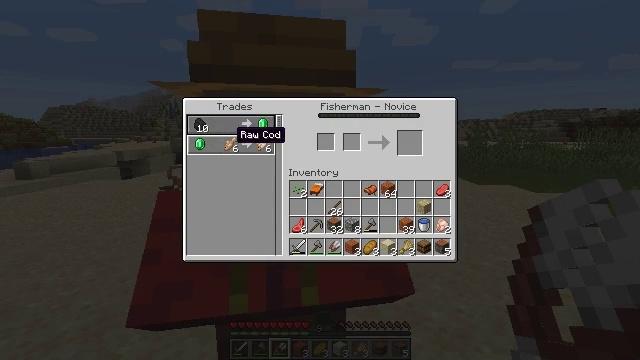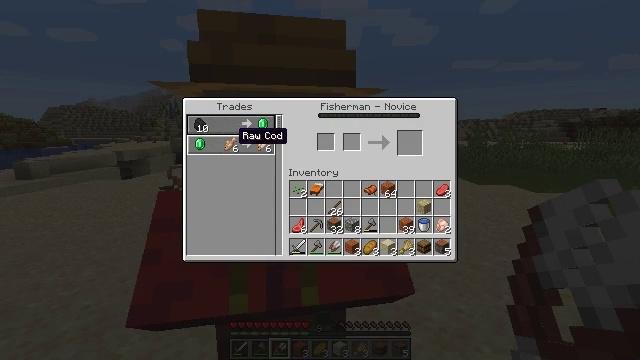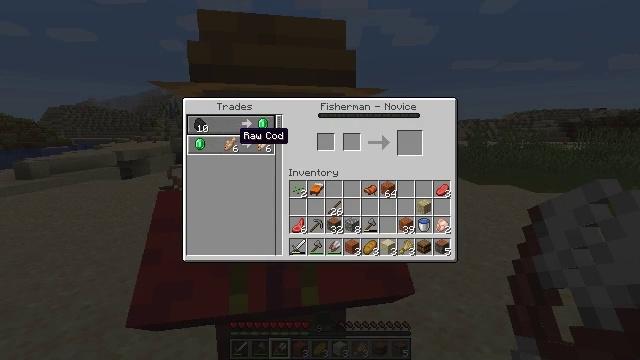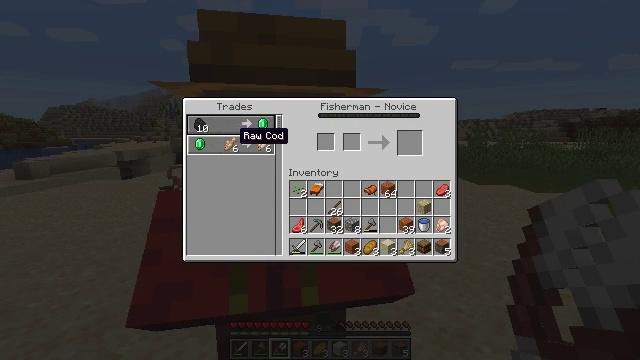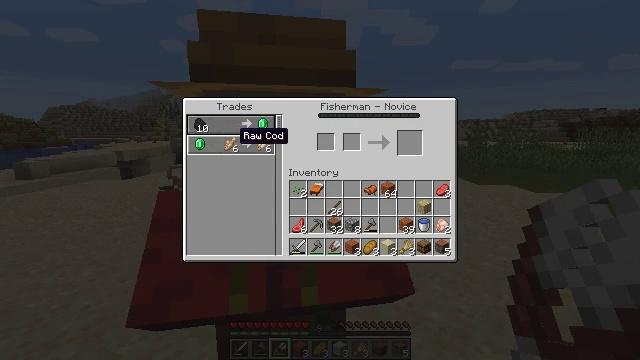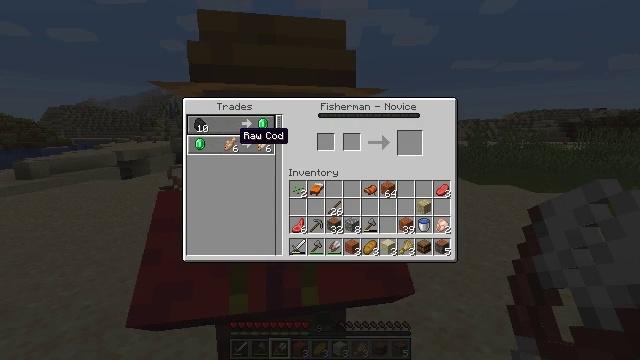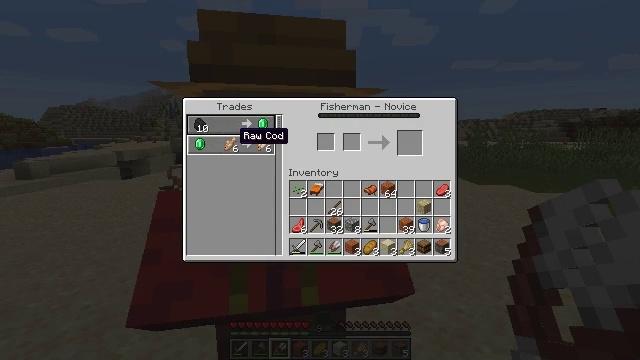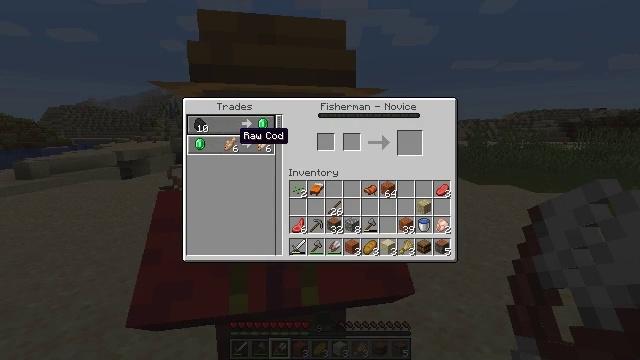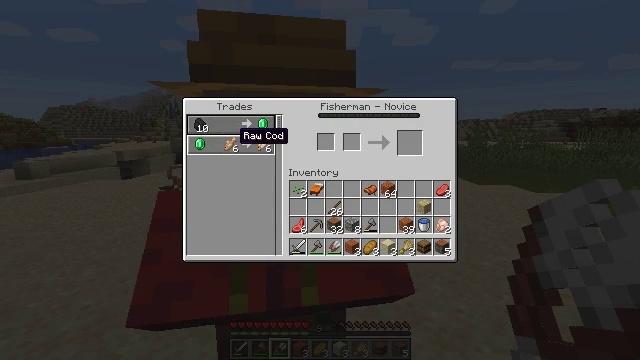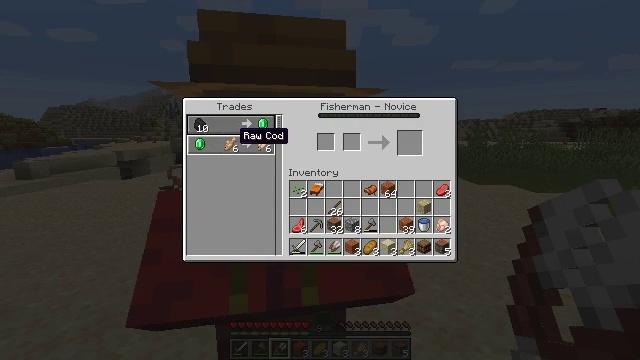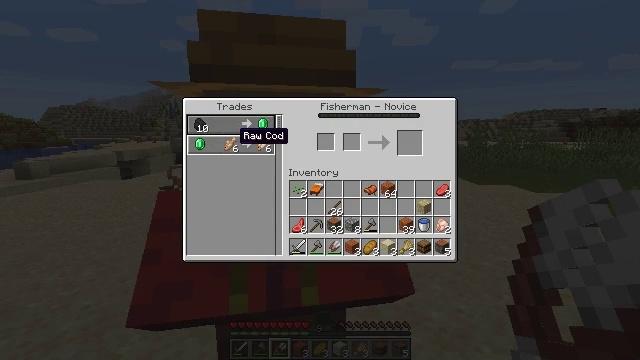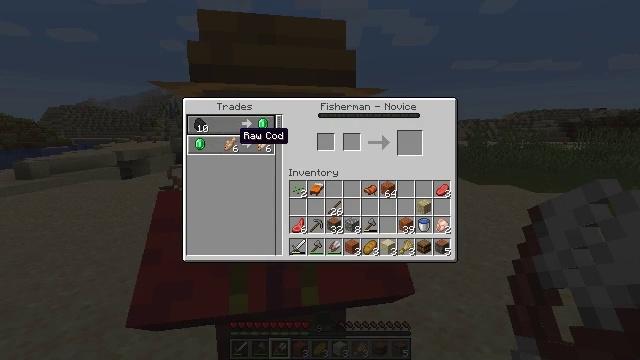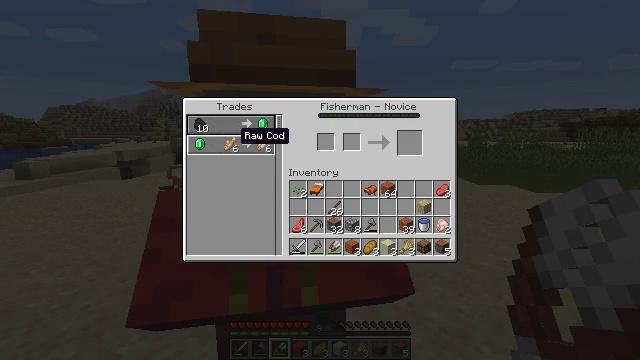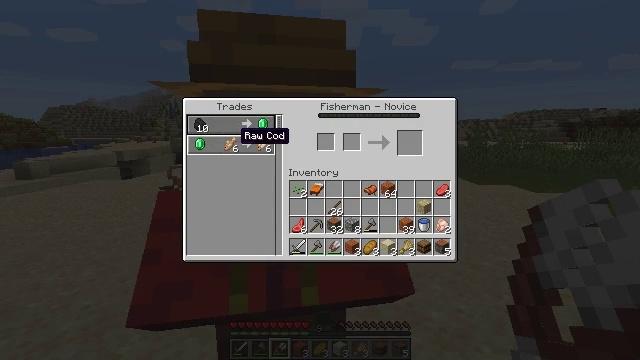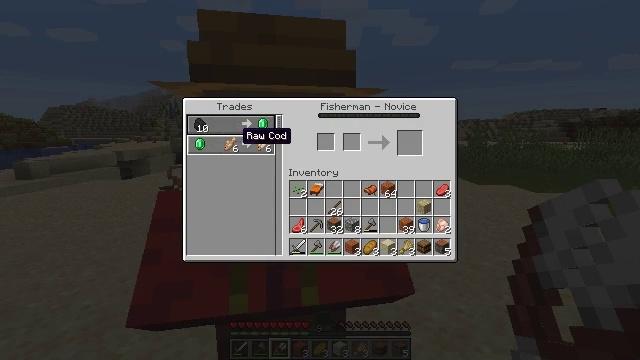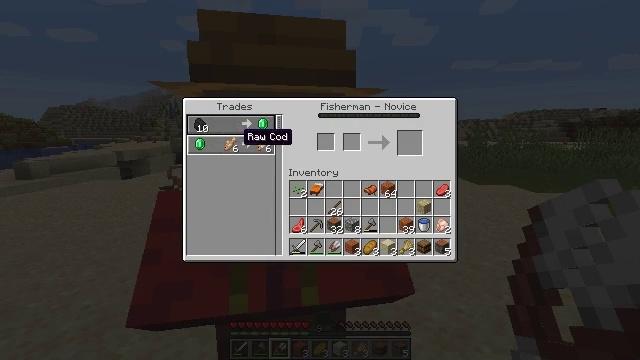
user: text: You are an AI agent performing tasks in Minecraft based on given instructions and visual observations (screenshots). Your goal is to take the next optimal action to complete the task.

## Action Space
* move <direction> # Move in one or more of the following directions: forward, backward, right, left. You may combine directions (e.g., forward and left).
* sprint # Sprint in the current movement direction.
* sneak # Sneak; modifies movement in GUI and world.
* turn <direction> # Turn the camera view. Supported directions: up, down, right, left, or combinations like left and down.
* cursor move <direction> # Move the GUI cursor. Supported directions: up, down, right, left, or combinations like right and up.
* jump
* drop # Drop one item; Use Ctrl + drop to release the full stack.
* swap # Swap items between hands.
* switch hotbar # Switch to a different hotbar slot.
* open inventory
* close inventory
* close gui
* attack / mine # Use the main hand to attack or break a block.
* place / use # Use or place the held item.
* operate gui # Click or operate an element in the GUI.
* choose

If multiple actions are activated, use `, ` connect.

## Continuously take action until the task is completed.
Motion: motion action
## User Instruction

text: Remove a bread from the inventory.
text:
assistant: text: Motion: no_op
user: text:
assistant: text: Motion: no_op
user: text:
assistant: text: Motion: no_op
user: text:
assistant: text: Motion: no_op
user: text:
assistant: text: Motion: no_op
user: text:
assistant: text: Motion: no_op
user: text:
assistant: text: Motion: no_op
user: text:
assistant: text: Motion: no_op
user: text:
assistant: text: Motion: no_op
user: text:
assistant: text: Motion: no_op
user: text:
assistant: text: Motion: no_op
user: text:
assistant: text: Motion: no_op
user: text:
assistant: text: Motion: no_op
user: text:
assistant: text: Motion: no_op
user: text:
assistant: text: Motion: no_op
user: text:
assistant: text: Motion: no_op
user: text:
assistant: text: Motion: no_op
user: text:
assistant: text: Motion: no_op
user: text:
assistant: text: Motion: no_op
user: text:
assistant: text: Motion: no_op
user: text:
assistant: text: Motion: no_op
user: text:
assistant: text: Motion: no_op
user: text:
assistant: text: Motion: no_op
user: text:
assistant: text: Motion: no_op
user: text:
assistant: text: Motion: no_op
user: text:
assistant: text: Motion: no_op
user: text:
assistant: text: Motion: no_op
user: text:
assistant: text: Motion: no_op
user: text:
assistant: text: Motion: no_op
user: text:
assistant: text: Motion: no_op